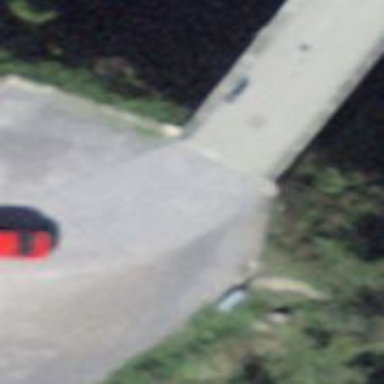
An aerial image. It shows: Unclassified road on asphalt surface with bridge.